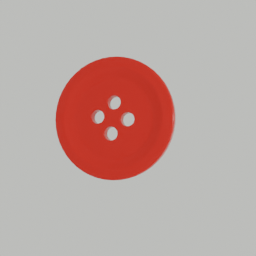
Label: people